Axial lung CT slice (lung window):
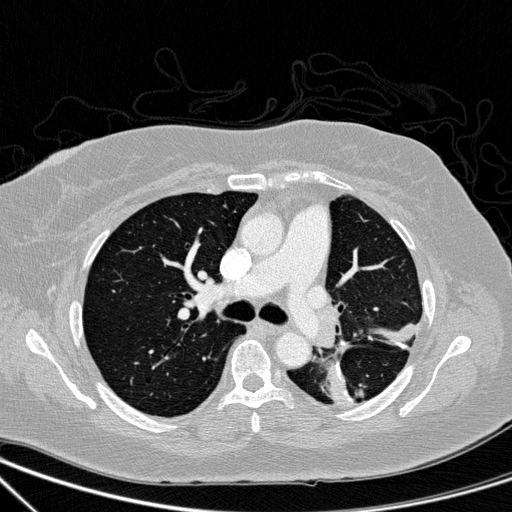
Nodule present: no